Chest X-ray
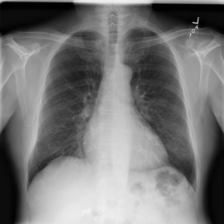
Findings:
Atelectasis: negative
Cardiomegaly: negative
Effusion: negative
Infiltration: negative
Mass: negative
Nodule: negative
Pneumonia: negative
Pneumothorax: negative
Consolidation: negative
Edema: negative
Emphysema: negative
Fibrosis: negative
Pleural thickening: negative
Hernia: negative